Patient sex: M
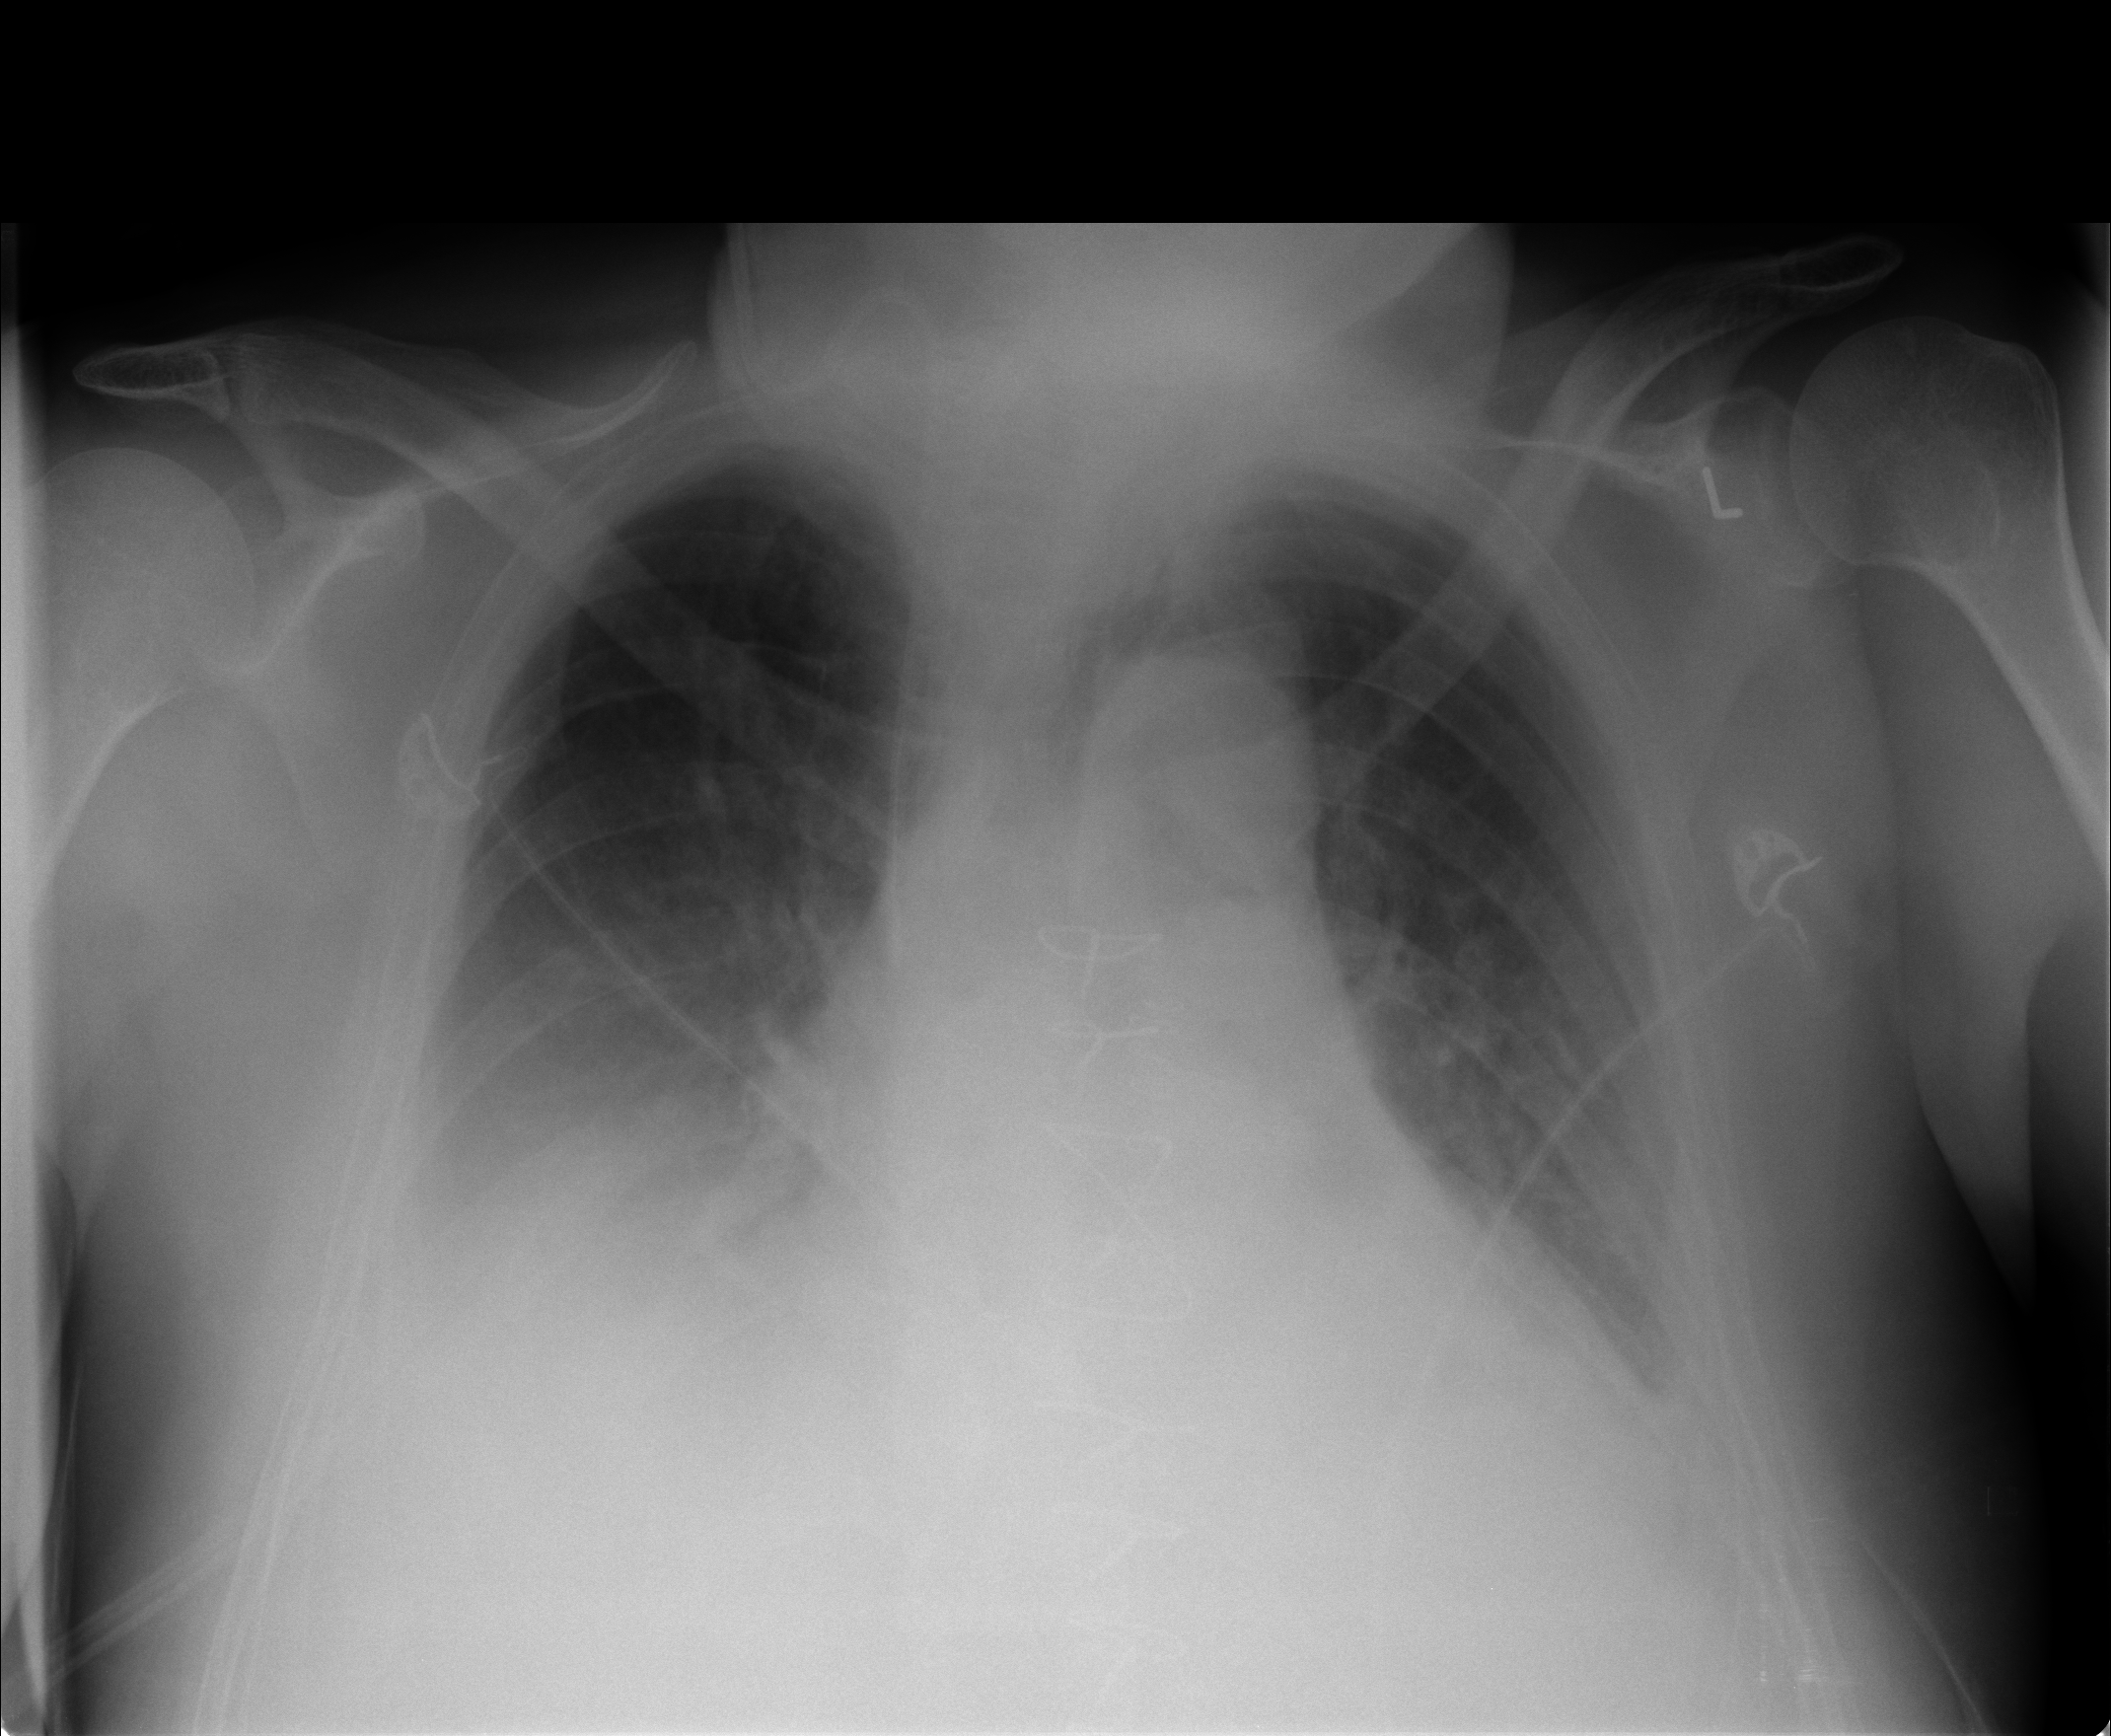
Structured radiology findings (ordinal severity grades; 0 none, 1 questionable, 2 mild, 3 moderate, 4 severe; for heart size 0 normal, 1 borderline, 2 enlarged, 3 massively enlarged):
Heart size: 2
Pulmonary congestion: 2
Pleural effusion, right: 3
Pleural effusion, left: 2
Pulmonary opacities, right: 0
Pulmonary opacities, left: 1
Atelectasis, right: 2
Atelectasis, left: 2